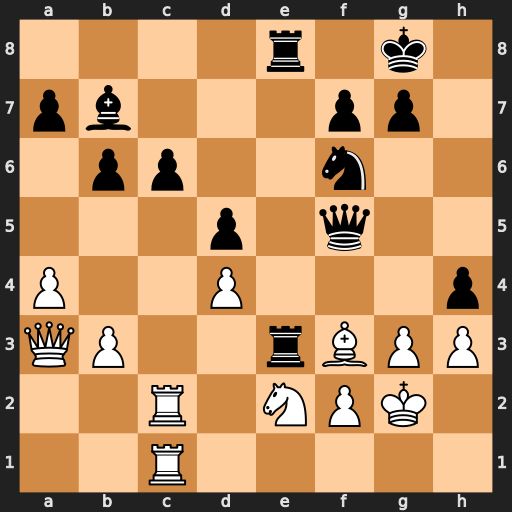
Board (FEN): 4r1k1/pb3pp1/1pp2n2/3p1q2/P2P3p/QP2rBPP/2R1NPK1/2R5
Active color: w
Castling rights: -
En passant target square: -
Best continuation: fxe3 Rxe3 Ng1